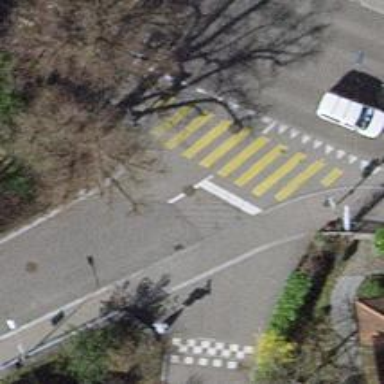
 there are traffic signals and zebra crossing."